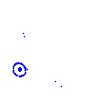
Particle: proton